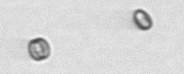
Label: Thalassiosira_sp_aff_mala